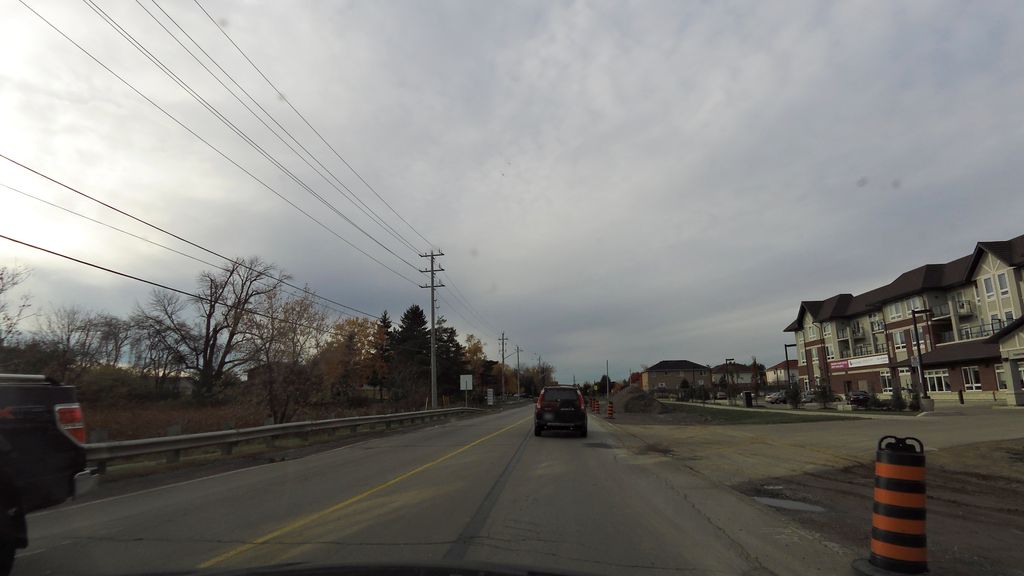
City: hamilton